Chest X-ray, PA view. Patient: 73 years old, sex F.
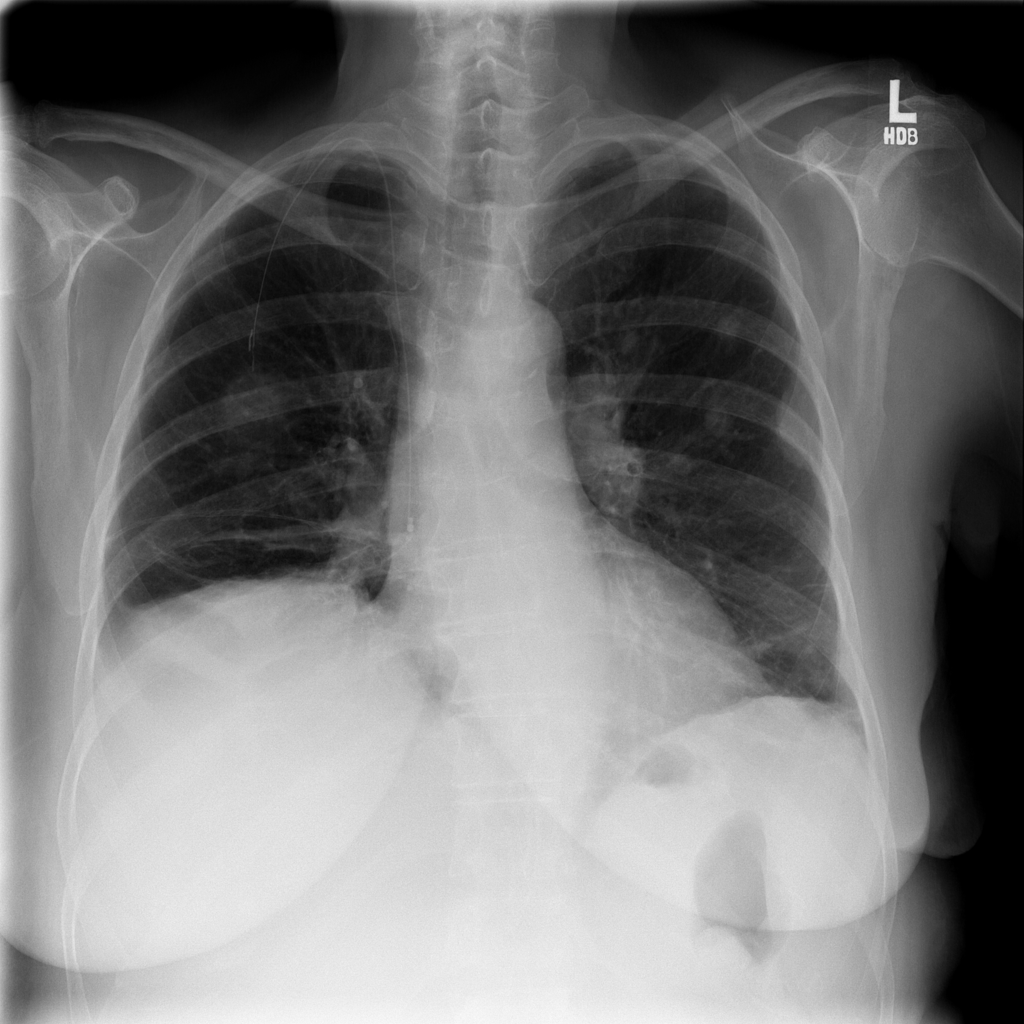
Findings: Atelectasis, Mass, Nodule